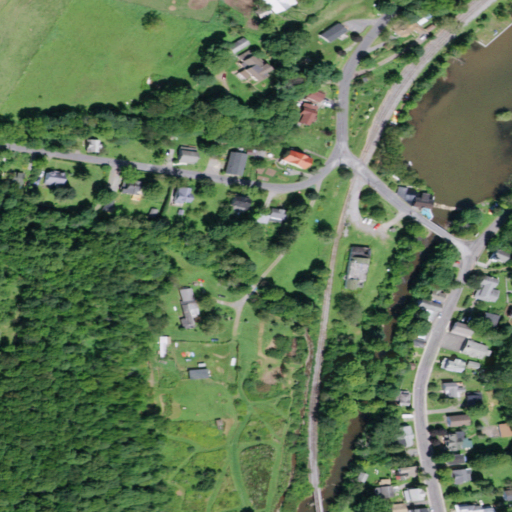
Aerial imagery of valley in New York named Bragg Hollow containing open development, low intensity development, deciduous forest, pasture, mixed forest, medium intensity development, open water, and high intensity development